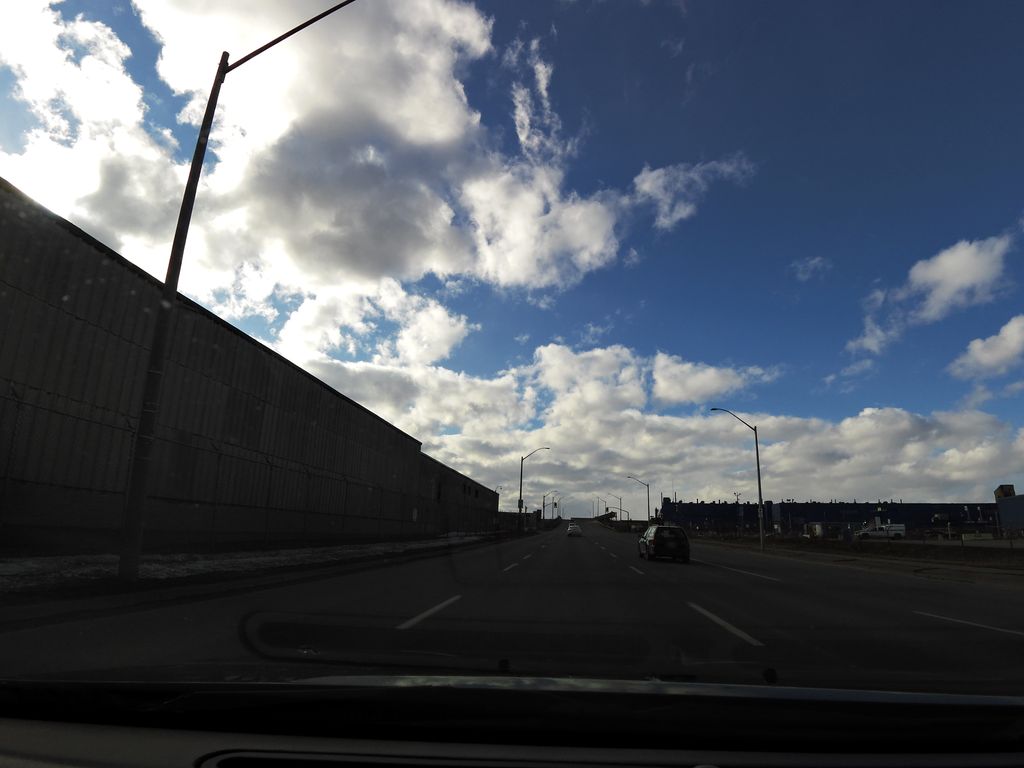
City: hamilton